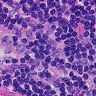
Metastatic tissue present: no